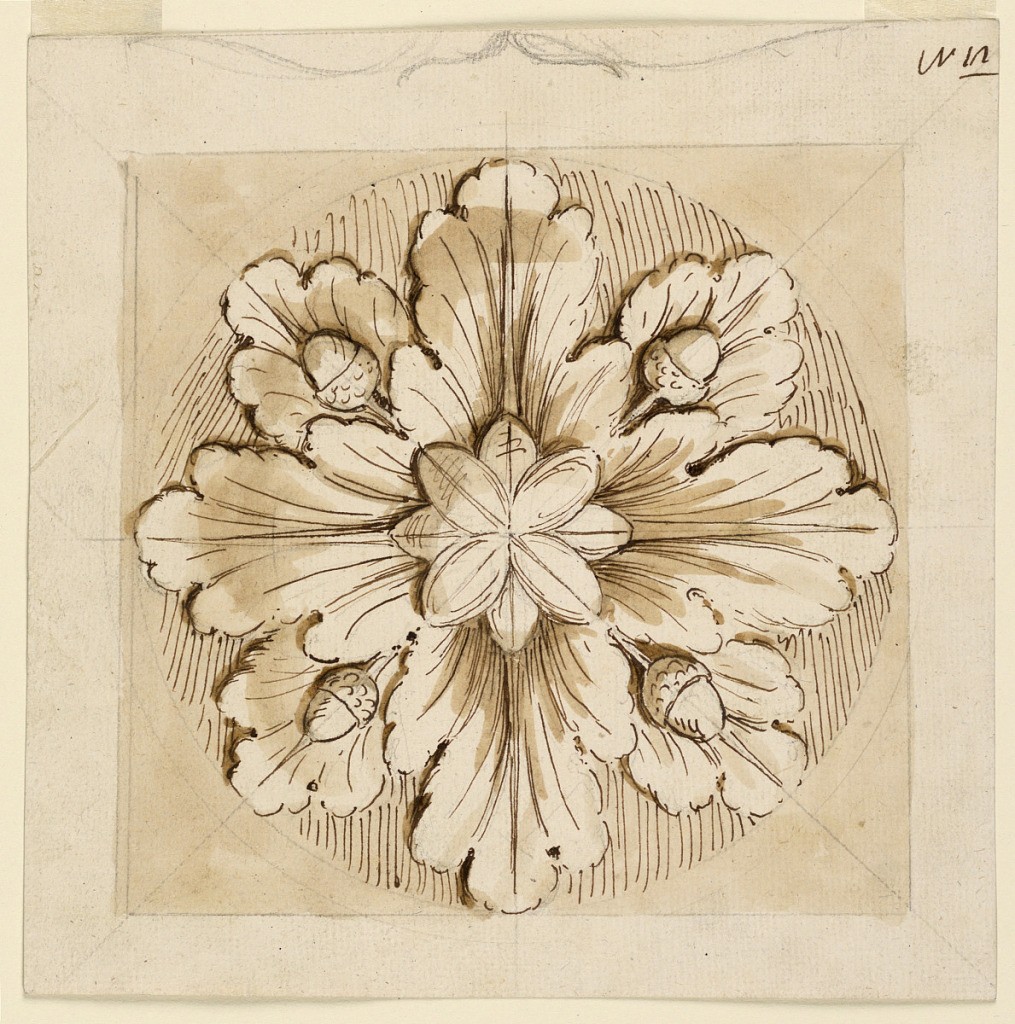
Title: Keystone in a ceiling; rosette with four acorns
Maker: Giuseppe Barberi, Italian, 1746–1809
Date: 1746–1809
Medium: Pen and brown ink, brush and brown wash, graphite on off-white laid paper
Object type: Drawing
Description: Inscribed into a shadowed circle which is inscribed into a square. Crayon outlines at the upper edge.